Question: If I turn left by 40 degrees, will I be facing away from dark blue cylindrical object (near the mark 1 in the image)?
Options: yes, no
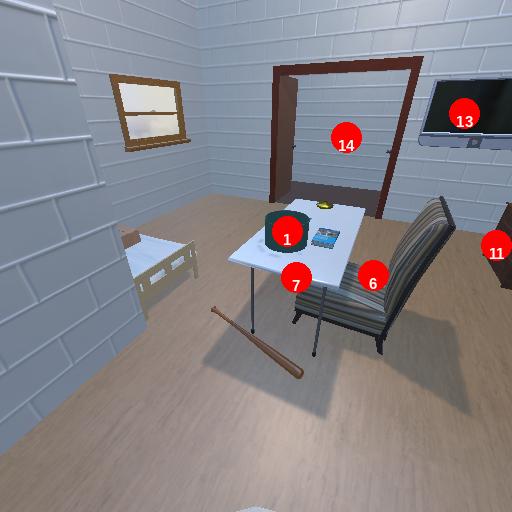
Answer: yes